Field crop: maize
Growth stage: 1
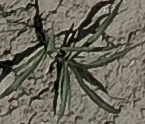
Species: sorghum